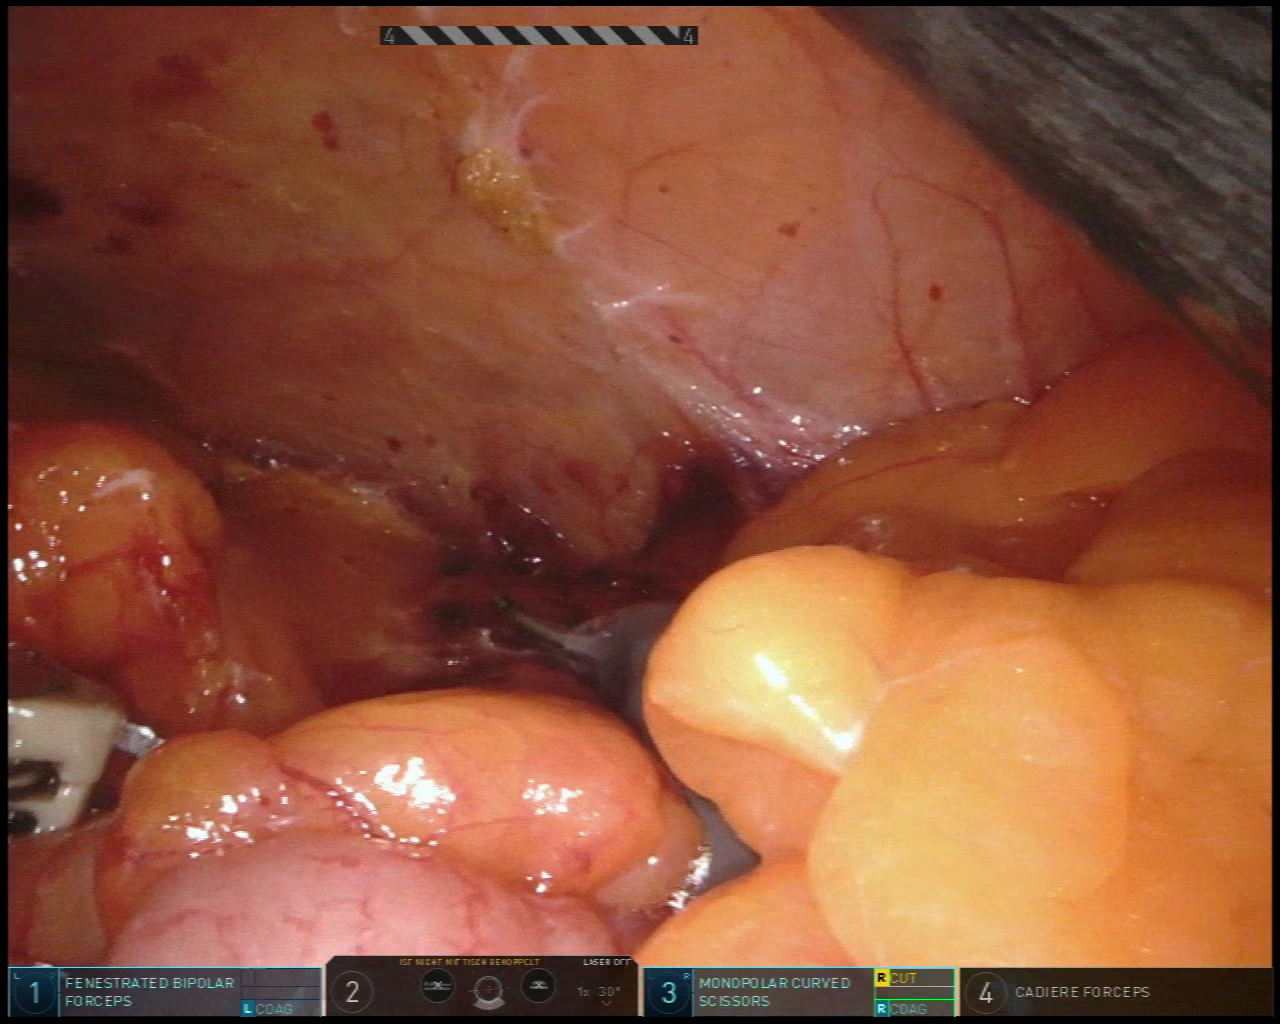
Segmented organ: abdominal_wall
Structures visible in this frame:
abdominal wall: yes
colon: yes
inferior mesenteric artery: no
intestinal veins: no
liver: no
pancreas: no
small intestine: no
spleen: no
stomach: no
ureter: no
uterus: no
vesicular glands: no